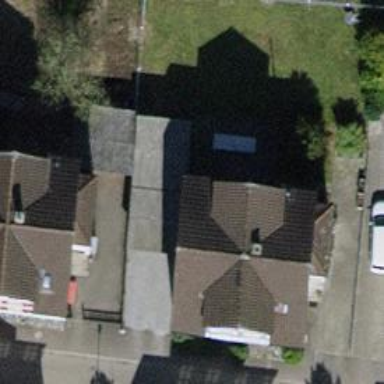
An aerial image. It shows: Detached building with gabled roof.